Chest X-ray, AP view. Patient: 67 years old, sex F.
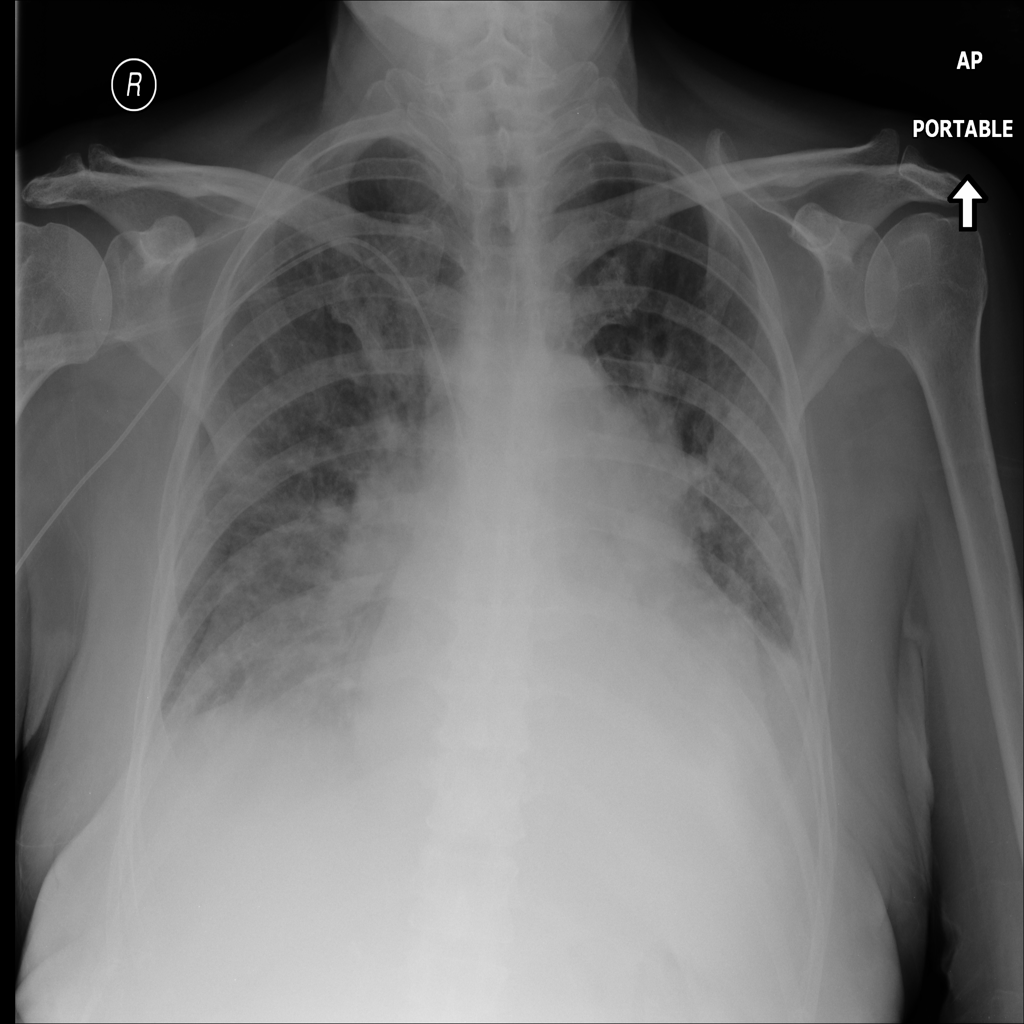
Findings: Effusion, Infiltration, Nodule